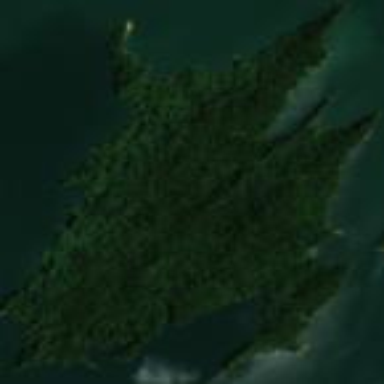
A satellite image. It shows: Deciduous broadleaved woodland on island.